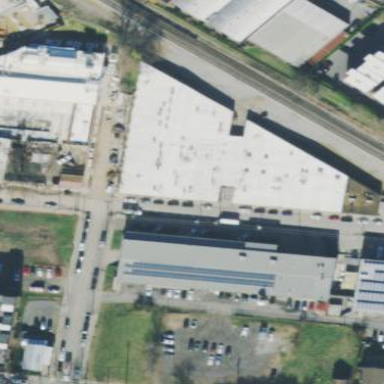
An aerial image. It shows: Warehouse building.